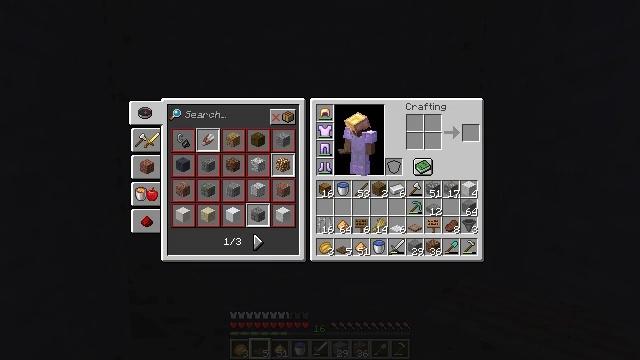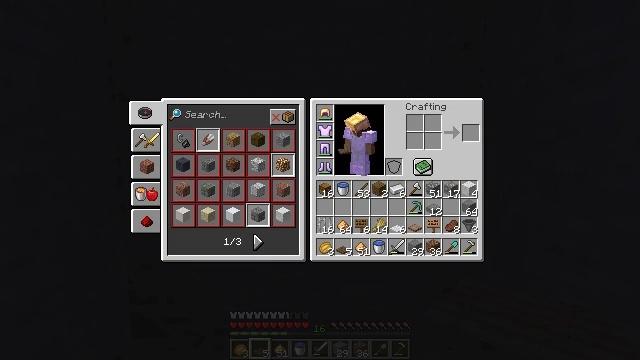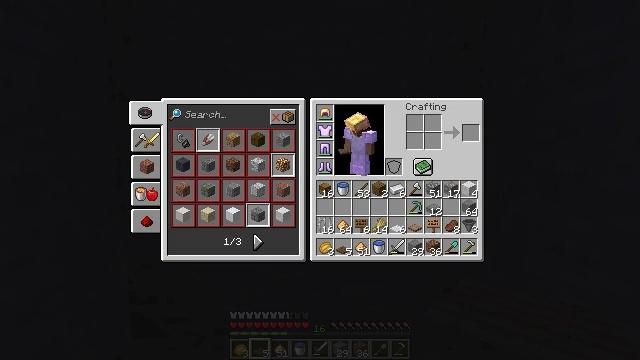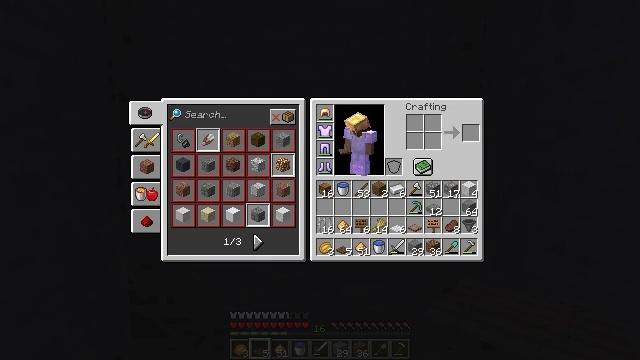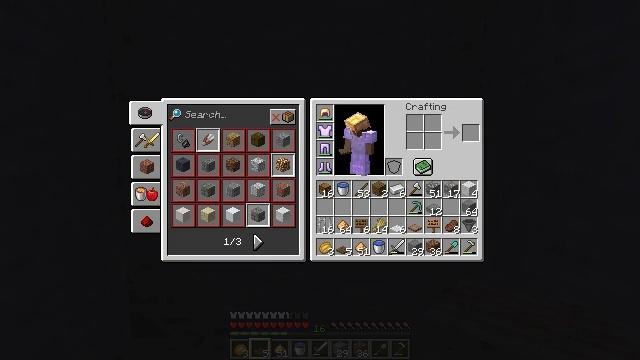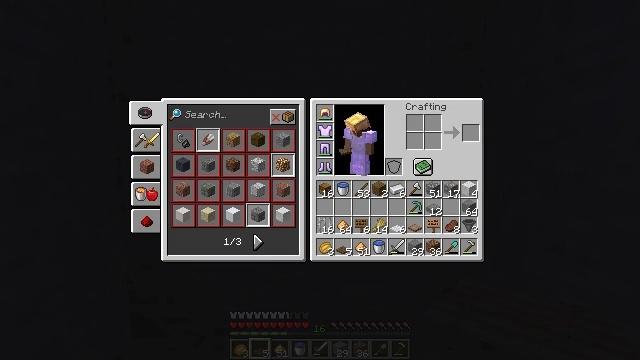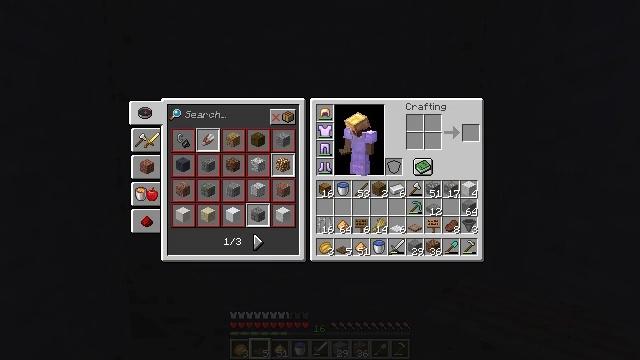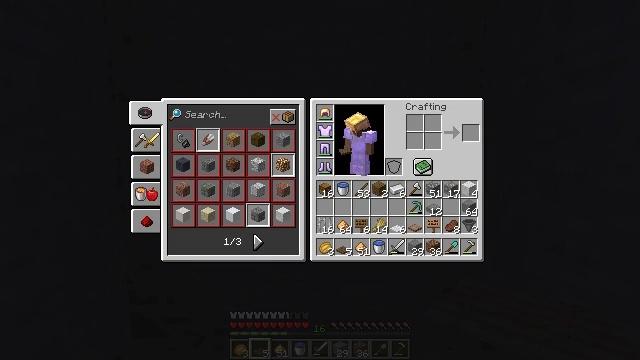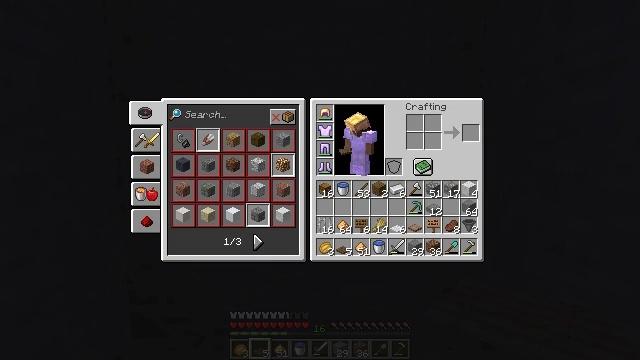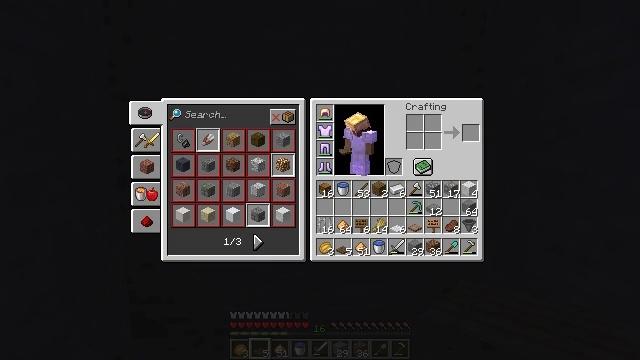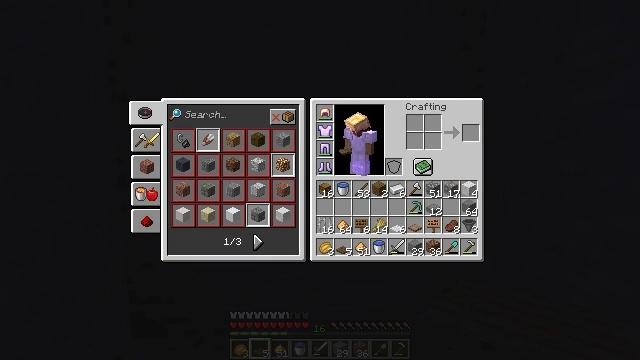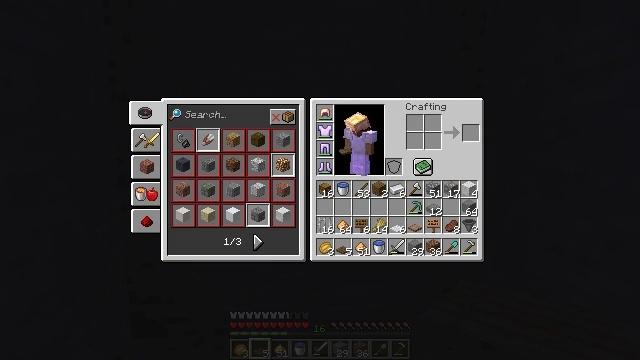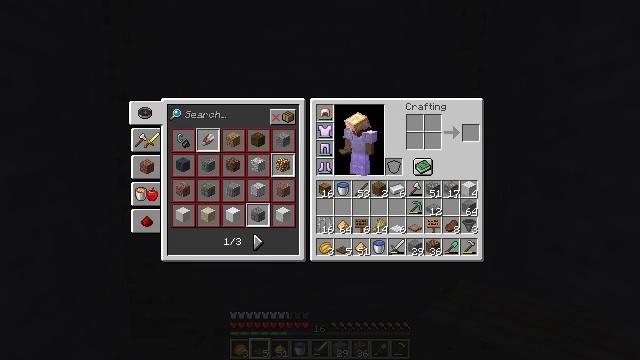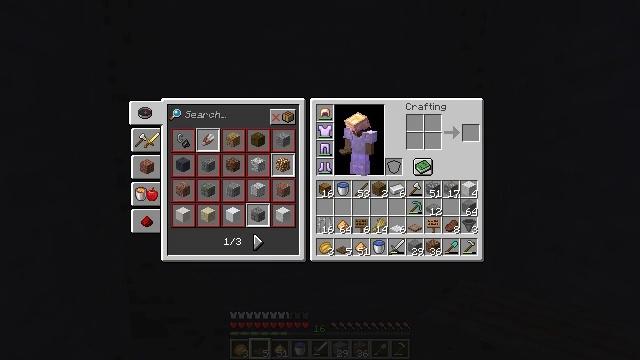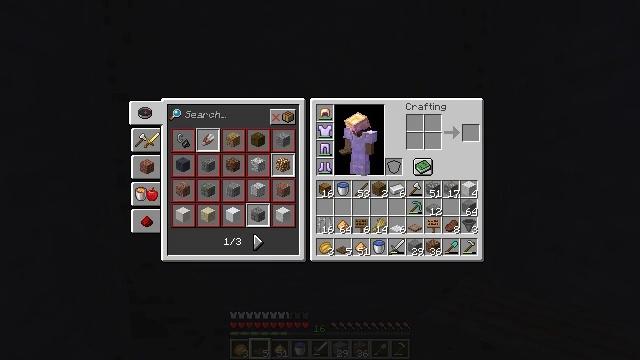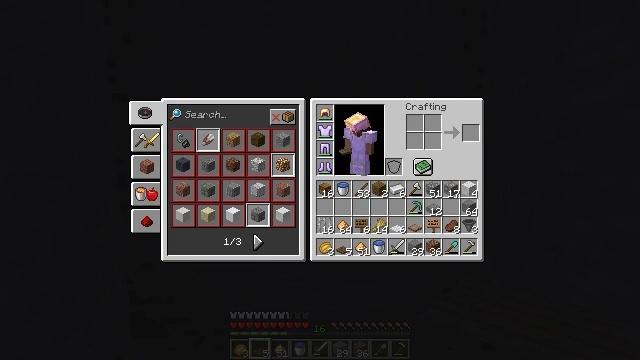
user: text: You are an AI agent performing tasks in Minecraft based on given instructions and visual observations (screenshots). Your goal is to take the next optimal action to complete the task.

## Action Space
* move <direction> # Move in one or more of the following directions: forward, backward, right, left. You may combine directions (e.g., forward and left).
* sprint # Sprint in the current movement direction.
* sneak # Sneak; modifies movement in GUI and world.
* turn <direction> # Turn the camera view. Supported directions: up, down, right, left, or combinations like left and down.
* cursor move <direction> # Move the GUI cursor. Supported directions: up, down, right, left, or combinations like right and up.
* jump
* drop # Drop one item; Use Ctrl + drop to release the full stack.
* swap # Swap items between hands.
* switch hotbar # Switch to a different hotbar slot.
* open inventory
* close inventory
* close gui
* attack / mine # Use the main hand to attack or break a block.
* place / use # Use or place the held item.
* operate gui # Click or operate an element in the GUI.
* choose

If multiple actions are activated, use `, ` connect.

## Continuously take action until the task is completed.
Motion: motion action
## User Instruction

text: Collect the spruce trapdoor from its position.
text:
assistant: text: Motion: no_op
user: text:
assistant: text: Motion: no_op
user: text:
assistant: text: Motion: no_op
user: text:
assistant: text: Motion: no_op
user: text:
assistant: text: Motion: no_op
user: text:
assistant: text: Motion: no_op
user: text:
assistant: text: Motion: no_op
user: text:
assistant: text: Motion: no_op
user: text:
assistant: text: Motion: no_op
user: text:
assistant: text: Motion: no_op
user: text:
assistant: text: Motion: no_op
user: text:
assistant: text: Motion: no_op
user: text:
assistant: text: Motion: no_op
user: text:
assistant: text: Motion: no_op
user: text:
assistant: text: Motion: no_op
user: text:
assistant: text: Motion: no_op
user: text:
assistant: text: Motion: no_op
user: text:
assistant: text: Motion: no_op
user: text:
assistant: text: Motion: no_op
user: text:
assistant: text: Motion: no_op
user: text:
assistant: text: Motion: no_op
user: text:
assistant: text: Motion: no_op
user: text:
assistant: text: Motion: no_op
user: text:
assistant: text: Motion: no_op
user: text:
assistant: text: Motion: no_op
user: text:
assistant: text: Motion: no_op
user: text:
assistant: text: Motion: no_op
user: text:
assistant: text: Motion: no_op
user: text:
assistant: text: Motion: no_op
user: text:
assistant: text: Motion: no_op